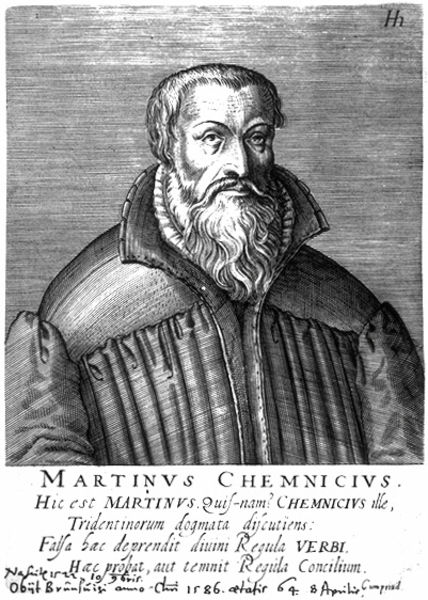
Titel: Bildnis des Martin Chemnitz
Künstler: Hendrik (d.Ä.) Hondius
Institution: (Seriendruck)
Schlagwörter: kopf, mann, umhang, weiß, frisur, grau, hintergrund, mund, nase, schwarz, stirn, zeichnung, blick, alt, bart, augen, falten, kleidung, kragen, mensch, bildnis, herr, portrait, porträt, gewand, haare, mantel, locken, renaissance, holzschnitt, schrift, grafik, graphik, dick, spitz, inschrift, streng, gerade, starr, revers, schnauzer, name, buch, symmetrisch, druck, schraffur, radierung, stich, hakennase, widmung, text, beschriftung, stehkragen, augenbraun, beleibt, gelehrter, breit, kupferstich, handschrift, meister, legende, latein, martin, reformation, bärtiger, wamst, starren, chemiker, mann bart, adlernase, martinus, chemnicus, chemnici, chemnicius, martinus chemnicus, bartträger, meister hc, hc, meister hh, hh, marinus, hipster, wapst, stirrn